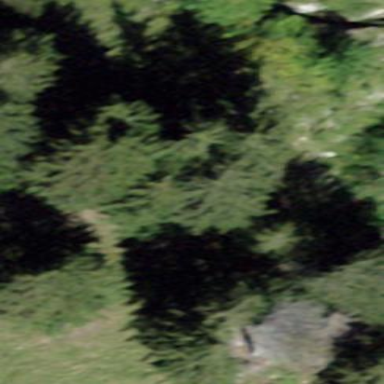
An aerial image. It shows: Forest area.